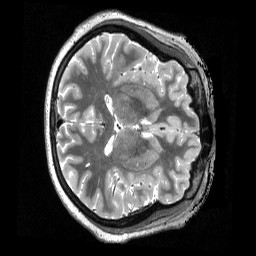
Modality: T2w
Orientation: axial
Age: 26
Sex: female
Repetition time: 3.2 s
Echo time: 0.563 s